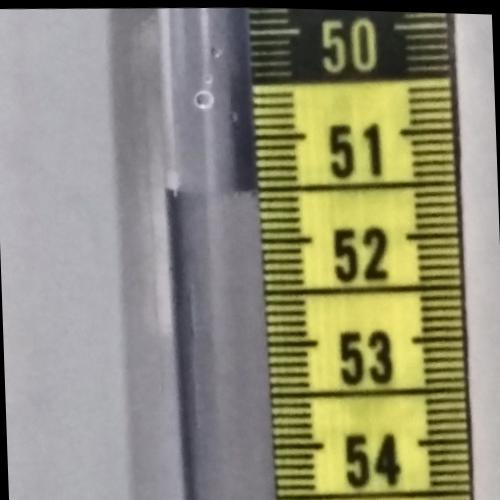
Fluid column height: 51.5 cm